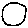
Label: circle